Question: I have set up a project in Netbeans, created a script, made a new database with javadb. I can connect to it by gui - display the tables contents etc, but when i run an application with:
'''
EntityManager em = Persistence.createEntityManagerFactory("lab5PU").createEntityManager();
'''
i get this quite long exception:
'''
[EL Info]: 2013-04-05 21:40:45.554--ServerSession(<PHONE>)--EclipseLink, version: Eclipse Persistence Services - 2.3.0.v20110604-r9504
[EL Severe]: 2013-04-05 21:40:45.574--ServerSession(<PHONE>)--Local Exception Stack:
Exception [EclipseLink-4003] (Eclipse Persistence Services - 2.3.0.v20110604-r9504): org.eclipse.persistence.exceptions.DatabaseException
Exception in thread "AWT-EventQueue-0" javax.persistence.PersistenceException: Exception [EclipseLink-4003] (Eclipse Persistence Services - 2.3.0.v20110604-r9504): org.eclipse.persistence.exceptions.DatabaseException
Exception Description: Configuration error. Class [org.apache.derby.jdbc.ClientDriver] not found.
Exception Description: Configuration error. Class [org.apache.derby.jdbc.ClientDriver] not found.
at org.eclipse.persistence.exceptions.DatabaseException.configurationErrorClassNotFound(DatabaseException.java:82)
'''
I can see the javadb drivers in the driver section in services, so i have no idea what the error might be.
EDIT: persistance.xml as requested:
'''
<?xml version="1.0" encoding="UTF-8"?>
<persistence version="2.0" xmlns="http://java.sun.com/xml/ns/persistence" xmlns:xsi="http://www.w3.org/2001/XMLSchema-instance" xsi:schemaLocation="http://java.sun.com/xml/ns/persistence http://java.sun.com/xml/ns/persistence/persistence_2_0.xsd">
<persistence-unit name="lab5PU" transaction-type="RESOURCE_LOCAL">
<provider>org.eclipse.persistence.jpa.PersistenceProvider</provider>
<class>lab5.Colleagues</class>
<properties>
<property name="javax.persistence.jdbc.url" value="jdbc:derby://localhost:1527/lab5"/>
<property name="javax.persistence.jdbc.password" value="mypass"/>
<property name="javax.persistence.jdbc.driver" value="org.apache.derby.jdbc.ClientDriver"/>
<property name="javax.persistence.jdbc.user" value="admin"/>
<property name="eclipselink.ddl-generation" value="create-tables"/>
</properties>
</persistence-unit>
</persistence>
'''

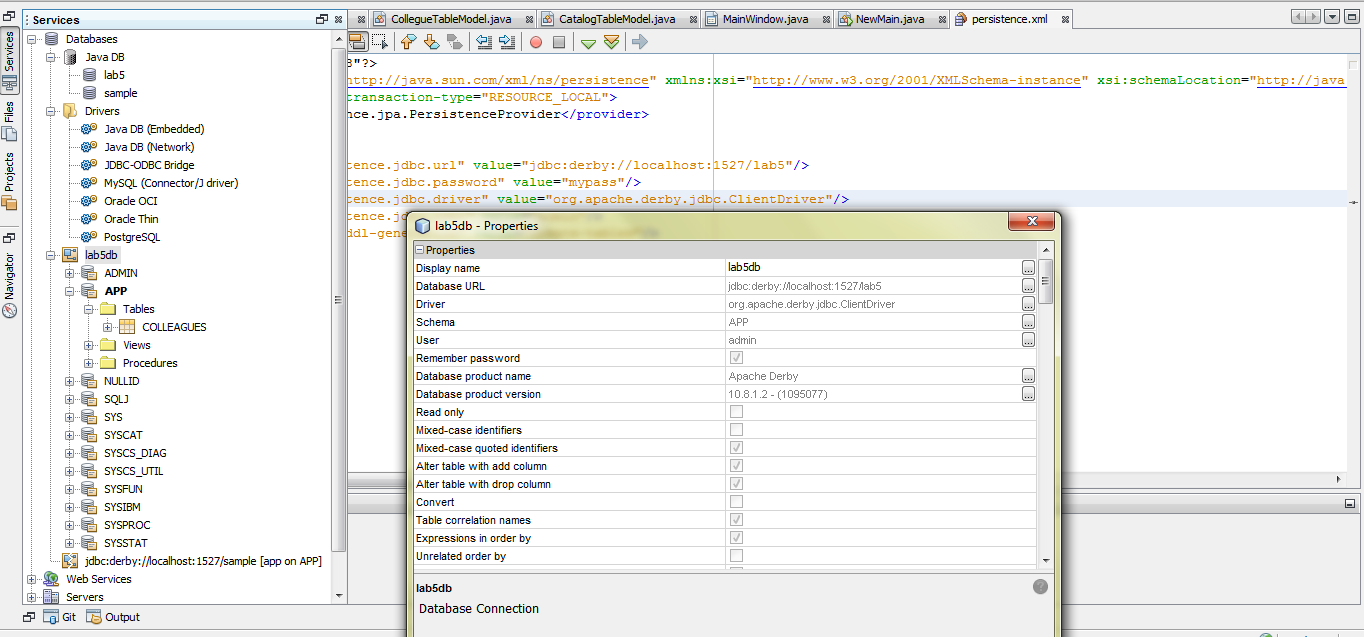
Answer: I think the problem you have is that you don't have the Derby driver in the classpath of the project.
You can easily achieve that adding the JavaDB library to your project:
- - -
This includes 'derby.jar', 'derbyclient.jar' and 'derbynet.jar' in your project's classpath.
The 'derbyclient.jar' contains the class 'org.apache.derby.jdbc.ClientDriver' your code is complaining about.